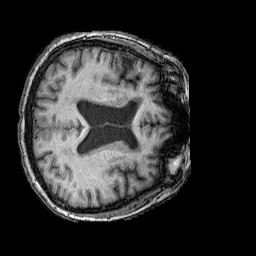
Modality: T1w
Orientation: axial
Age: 76
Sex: female
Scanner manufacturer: siemens
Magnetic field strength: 3 T
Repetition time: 2.25 s
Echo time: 0.00415 s